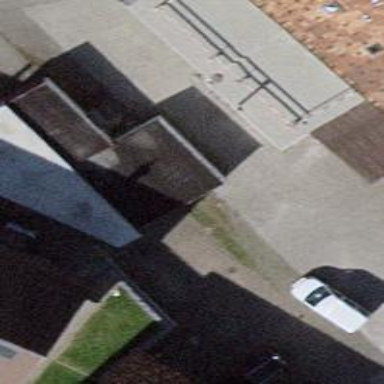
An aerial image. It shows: Garage building.